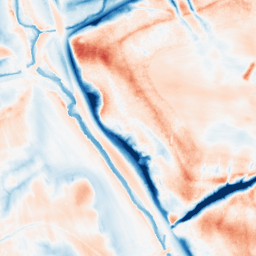
Category: classical
Decomposition family: gaussian_anisotropic
Decomposition parameters: sigma_x: 10
sigma_y: 10
Upsampling method: quadratic
Upsampling parameters: scale: 2
Upsampling scale: 2